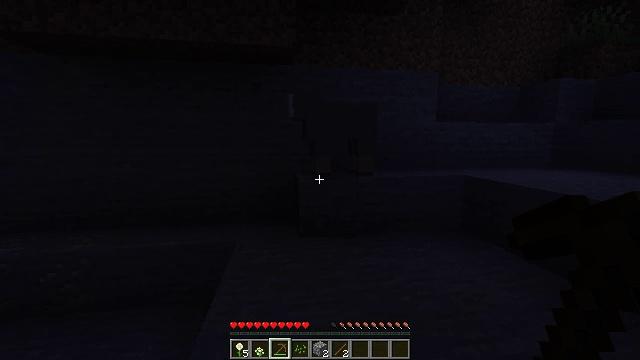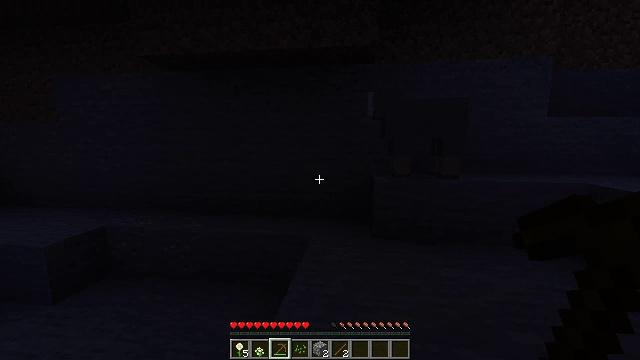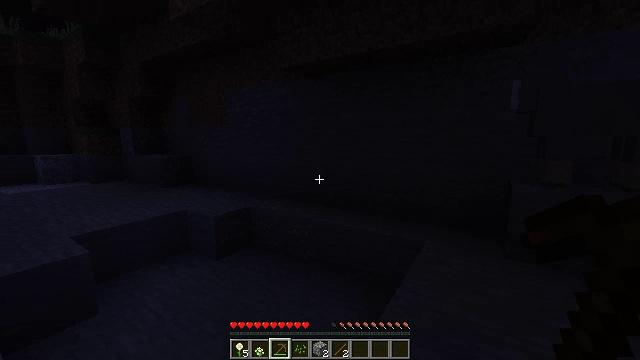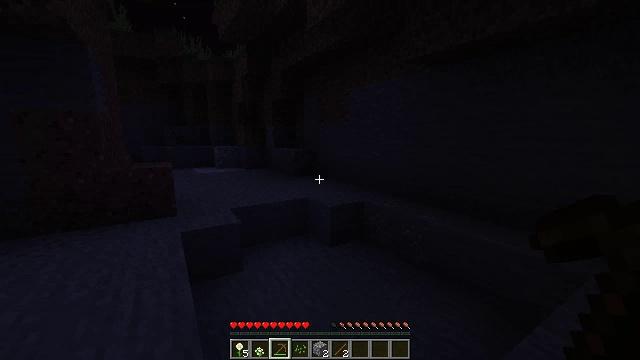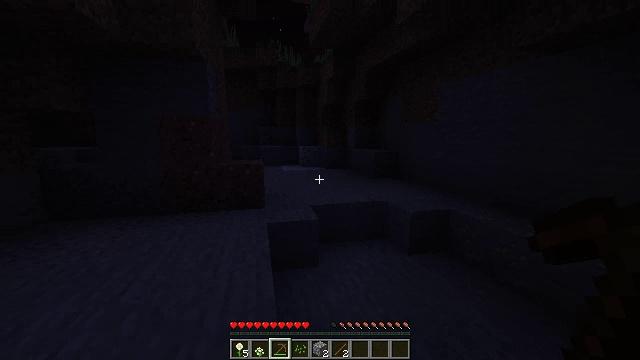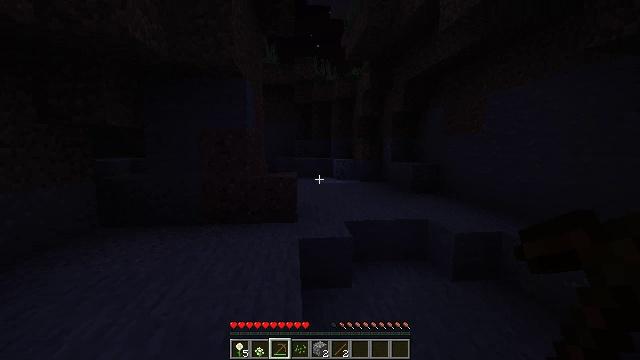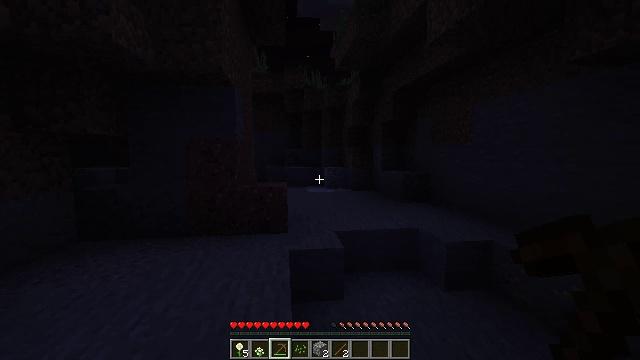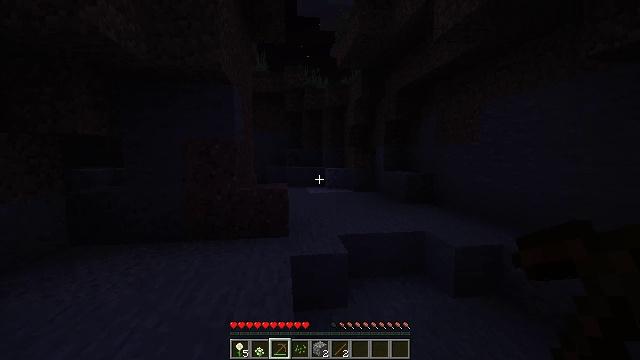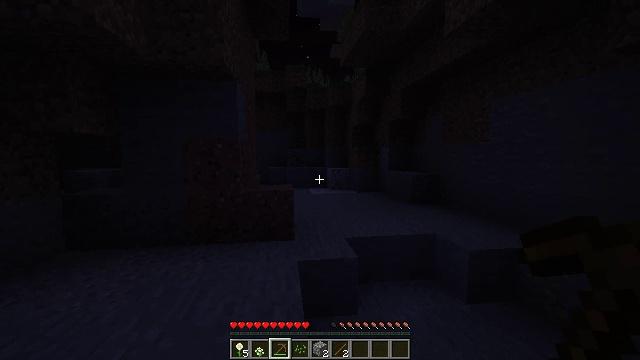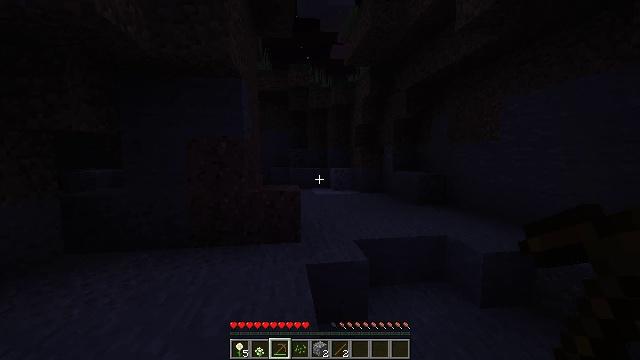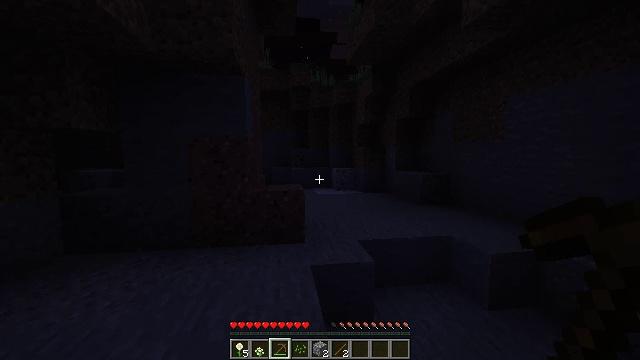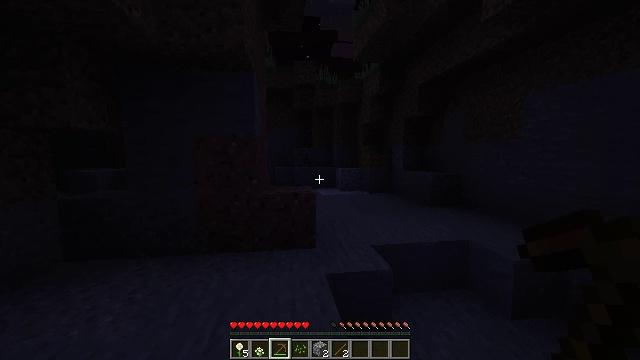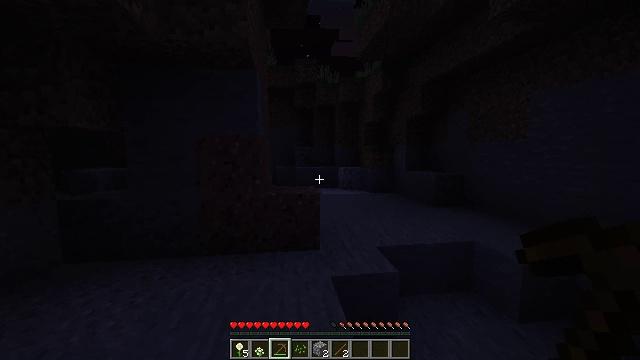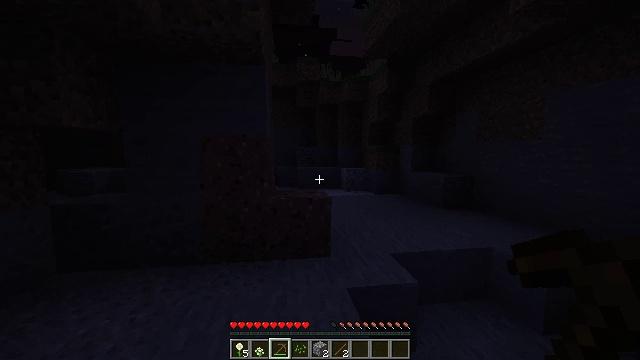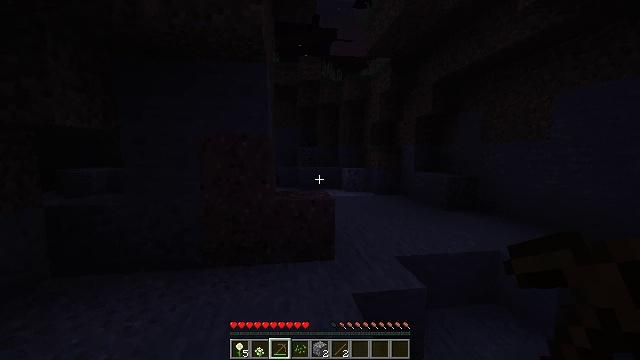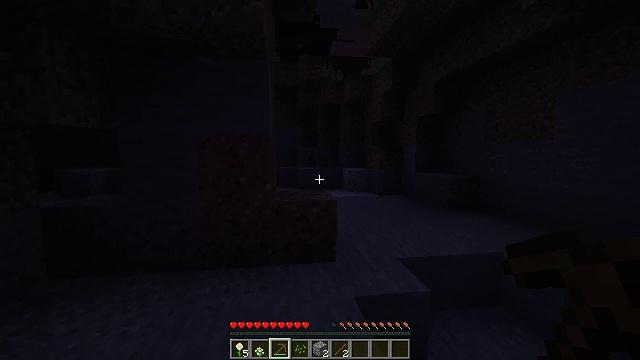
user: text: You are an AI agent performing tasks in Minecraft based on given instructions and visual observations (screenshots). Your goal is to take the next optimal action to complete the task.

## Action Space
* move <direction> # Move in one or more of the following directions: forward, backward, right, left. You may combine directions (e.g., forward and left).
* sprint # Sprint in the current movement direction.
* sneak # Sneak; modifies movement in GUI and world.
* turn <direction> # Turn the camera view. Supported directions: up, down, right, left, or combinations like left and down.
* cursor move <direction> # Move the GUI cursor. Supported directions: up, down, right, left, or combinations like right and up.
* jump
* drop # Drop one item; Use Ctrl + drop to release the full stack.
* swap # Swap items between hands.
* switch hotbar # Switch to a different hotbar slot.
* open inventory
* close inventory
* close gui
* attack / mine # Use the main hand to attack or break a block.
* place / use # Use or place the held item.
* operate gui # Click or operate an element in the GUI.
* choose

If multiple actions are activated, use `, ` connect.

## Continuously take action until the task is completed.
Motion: motion action
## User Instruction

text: Find and mine the coal ore.
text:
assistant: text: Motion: turn left
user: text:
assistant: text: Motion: turn left
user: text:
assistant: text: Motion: turn left
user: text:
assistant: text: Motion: move forward, turn left
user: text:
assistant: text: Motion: move forward, turn left and up
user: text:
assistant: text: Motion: move forward, turn right and up
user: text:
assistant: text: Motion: move forward and move left
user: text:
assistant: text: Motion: move forward and move left
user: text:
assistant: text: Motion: move forward and move left
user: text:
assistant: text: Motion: move forward and move left
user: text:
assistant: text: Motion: move forward and move left
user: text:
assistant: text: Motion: move forward and move left
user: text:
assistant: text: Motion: move forward and move left
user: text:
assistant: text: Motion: move forward
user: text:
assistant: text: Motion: move forward
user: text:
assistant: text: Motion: move forward
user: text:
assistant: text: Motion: move forward
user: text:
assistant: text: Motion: move forward
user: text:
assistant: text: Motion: move forward
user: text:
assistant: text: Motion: move forward
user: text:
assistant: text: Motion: move forward
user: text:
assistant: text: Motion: move forward
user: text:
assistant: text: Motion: move forward
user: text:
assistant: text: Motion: move forward
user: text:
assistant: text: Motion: move forward
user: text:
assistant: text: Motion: move forward and move right
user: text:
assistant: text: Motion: move forward and move right, turn left
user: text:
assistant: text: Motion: move forward and move right, turn left
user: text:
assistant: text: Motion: move forward and move right, turn left
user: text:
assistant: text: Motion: move forward and move right